Question: I am new to CMS Tool, so trying to workout with .
Went through many blogs but could not get clarity on where to start.Tried to download from SDN but got the following error

<URL>
What does this error mean??....So
My Questions are
****1. Any License/Exams required to start with Sitecore CMS,Suggestion for Installation and Starting with Sitecore CMS?
2. Any tutorial where I can get info regarding StartUp.****
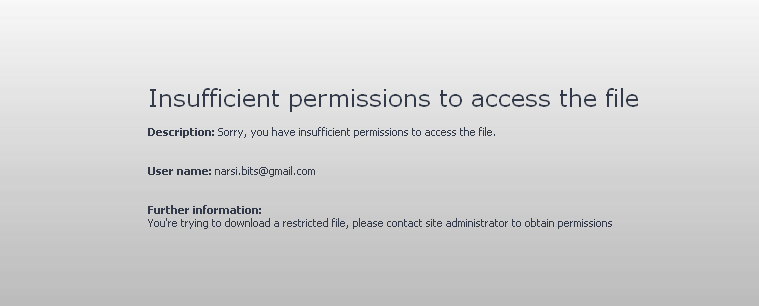
Answer: To download a fuly licensed version of Sitecore you will need to actually buy it. Just registering for the Sitecore Developer Network (SDN) doesn't give you rights to it.
If you're just trying to learn Sitecore privately then what you need is Sitecore Express, which is for non-comercial use:
<URL>
EDIT: You will have to contact Sitecore for a copy: <URL>
There's lots of info for installing Sitecore on the SDN, as well as plenty of tutorials, cookbooks and references.
Installation guides:
<URL>
Sitecore fundamentals:
<URL>
Building a basic site:
<URL>